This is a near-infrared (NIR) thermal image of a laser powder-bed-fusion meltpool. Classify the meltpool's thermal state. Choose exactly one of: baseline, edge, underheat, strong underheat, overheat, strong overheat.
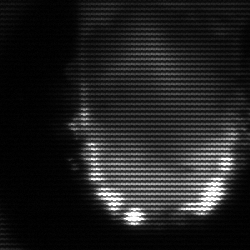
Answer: baseline